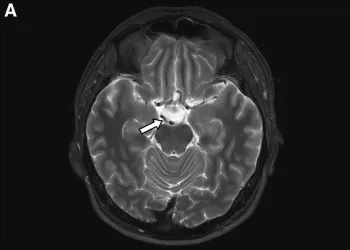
Axial T2-weighted.
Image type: radiology (mri)